Question: How to retrieve data from the Realtime database?
I want to get user specific data search by uid witch is also a child of the user database.
I need retrieve all data for specific user ID
"day","month"etc. values as variables.

I've got data in firebase put by:
DatabaseRow class:
'''
data class DatabaseRow (
val id:String = "",
val names: String= "",
val lastname: String="",
val day: String="",
val month: String="",
val year:String=""
)
'''
firebase input:
'''
val firebaseInput = DatabaseRow(user,names,lastname,day,month,year)
userRef.child("$user").setValue(firebaseInput)
'''
to retrieve data I'm using this code:
'''
auth = FirebaseAuth.getInstance()
FirebaseUser = auth.getCurrentUser()!!
val uid = auth.getUid()!!
val fireBase = FirebaseDatabase.getInstance()
userRef = fireBase.getReference("users")
val ordersRef = userRef.child("$uid").equalTo("$uid")
val valueEventListener = object : ValueEventListener {
override fun onDataChange(dataSnapshot: DataSnapshot) {
for (ds in dataSnapshot.children) {
val username = ds.child("day").getValue(String::class.java)
Log.d("DataBaseGetName",username)
this@Main2Activity.testTextView.text = username
}
}
override fun onCancelled(databaseError: DatabaseError) {
Log.d("Data", databaseError.getMessage()) //Don't ignore errors!
}
}
ordersRef.addValueEventListener(valueEventListener)
'''
that are database rules:
'''
{
"rules": {
".read": true,
".write": true,
"users":{
"$uid":{
".write": "auth.uid === $uid",
".read": "auth.uid === $uid"
},
"users":{
".indexOn": [".value","id","names","lastname","day","month","year"]
},
}
}
}
'''
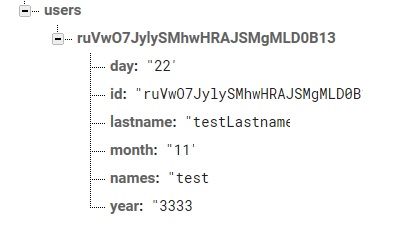
Answer: When you're receiving the 'uid', you're trying to compare it with the database 'uid'. The 'uid' is always different.
'''
val ordersRef = userRef.child("$uid")
val valueEventListener = object : ValueEventListener {
override fun onDataChange(dataSnapshot: DataSnapshot) {
val username = dataSnapshot.child("names").getValue(String.class);
Log.d("DataBaseGetName",username)
}
override fun onCancelled(databaseError: DatabaseError) {
Log.d("Data", databaseError.getMessage()) //Don't ignore errors!
}
}
ordersRef.addValueEventListener(valueEventListener)
'''